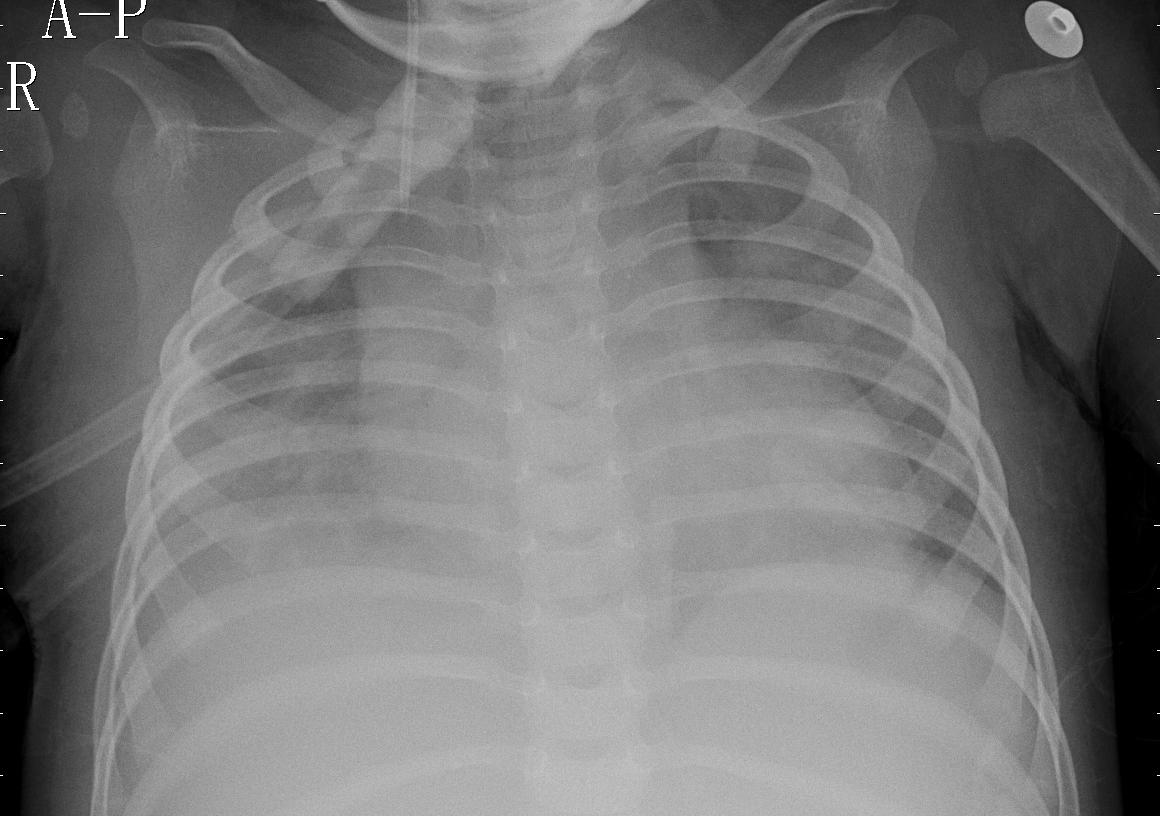
Diagnosis: PNEUMONIA